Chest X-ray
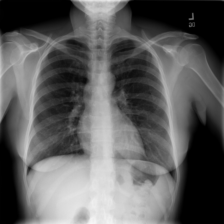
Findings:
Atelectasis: negative
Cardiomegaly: negative
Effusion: negative
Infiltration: negative
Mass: negative
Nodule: negative
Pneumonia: negative
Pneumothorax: negative
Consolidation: negative
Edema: negative
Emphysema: negative
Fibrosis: negative
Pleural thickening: negative
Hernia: negative